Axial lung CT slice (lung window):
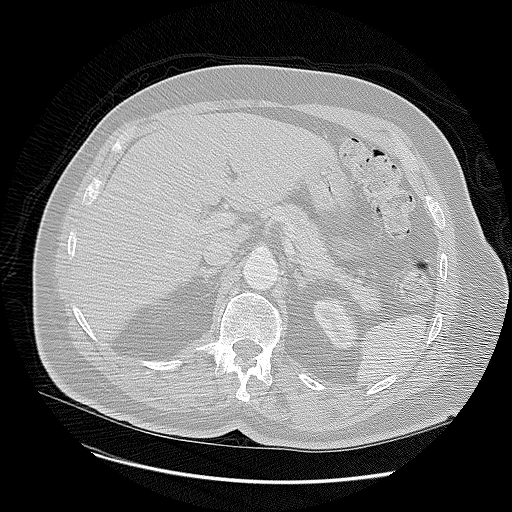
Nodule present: no